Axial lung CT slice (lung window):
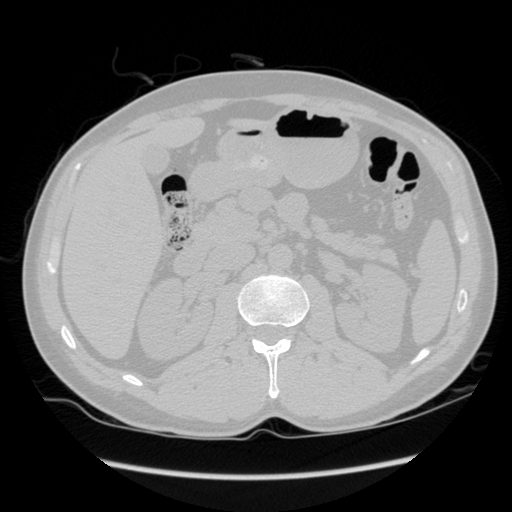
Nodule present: no